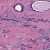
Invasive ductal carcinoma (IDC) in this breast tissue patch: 1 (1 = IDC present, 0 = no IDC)